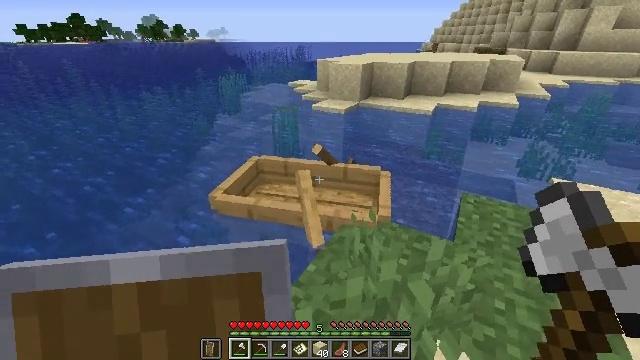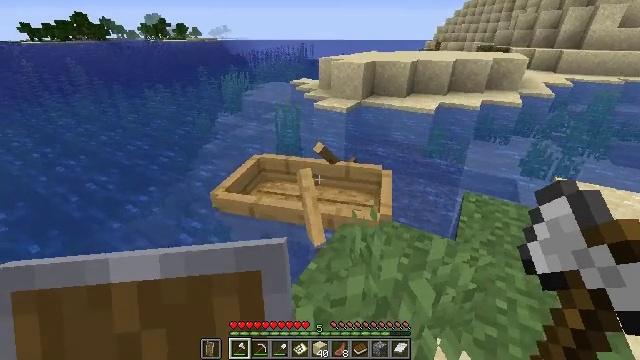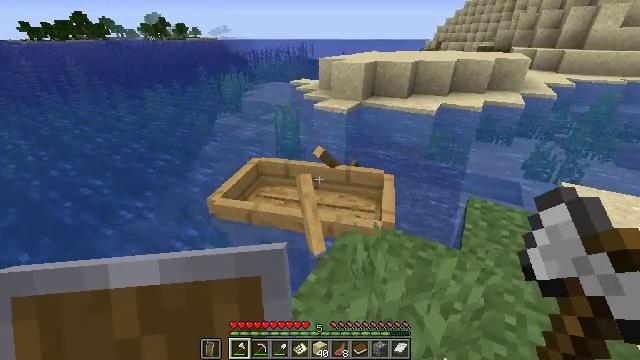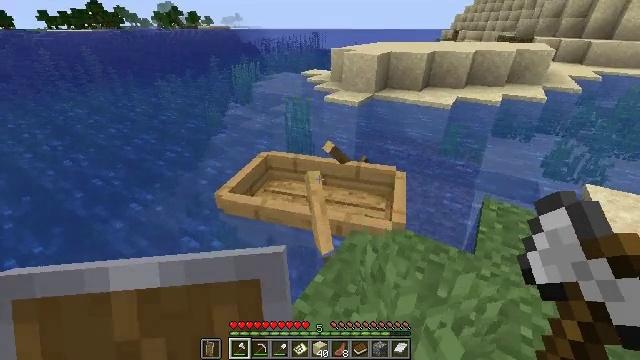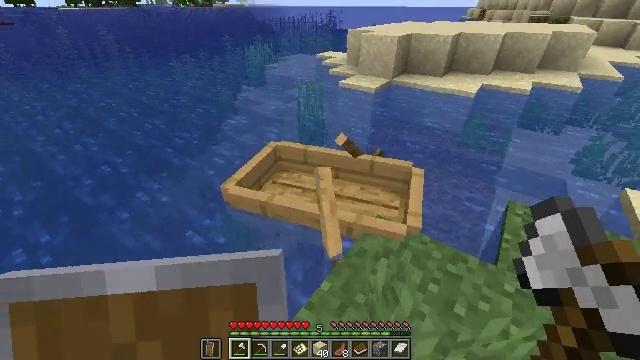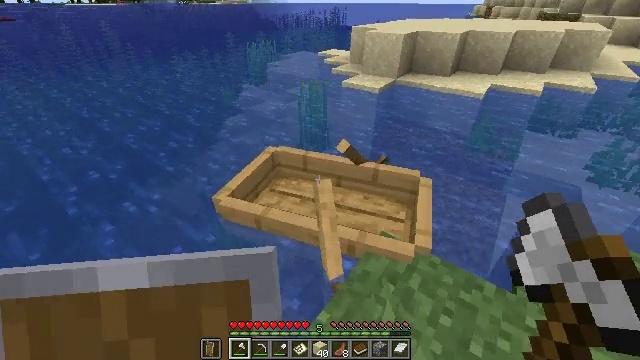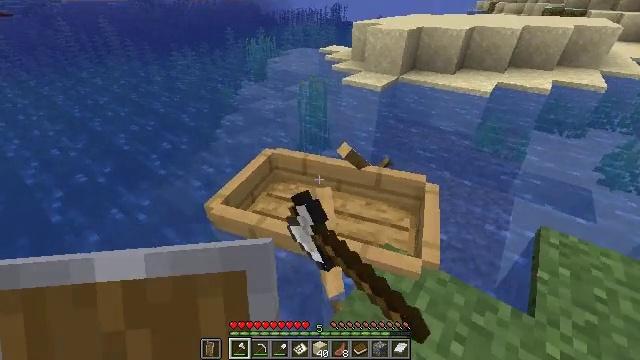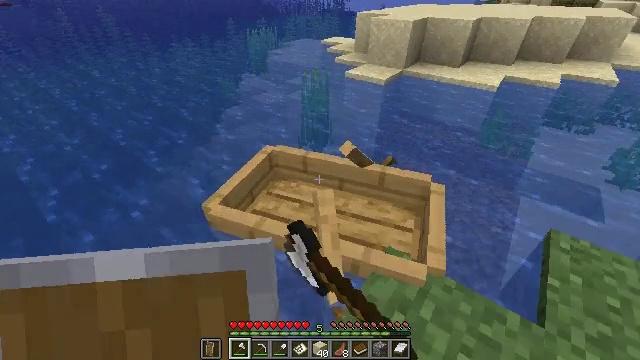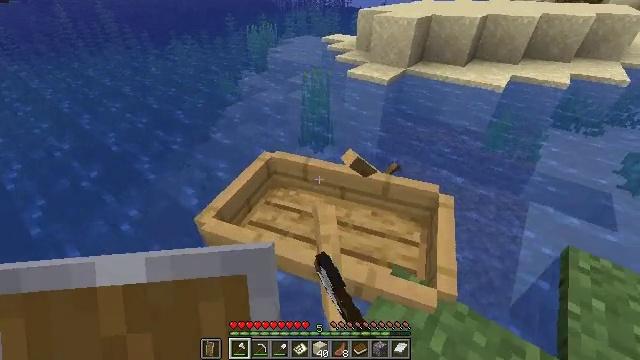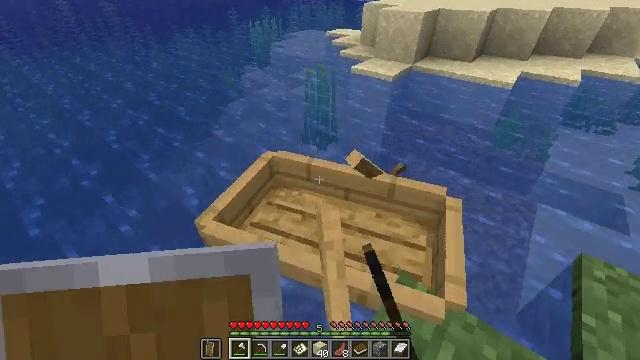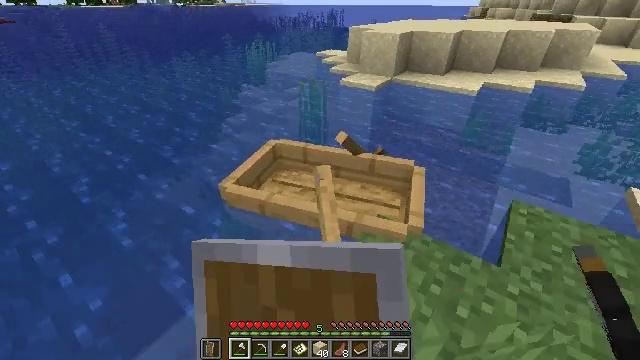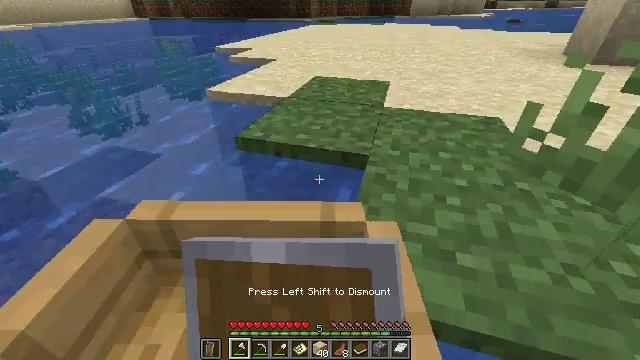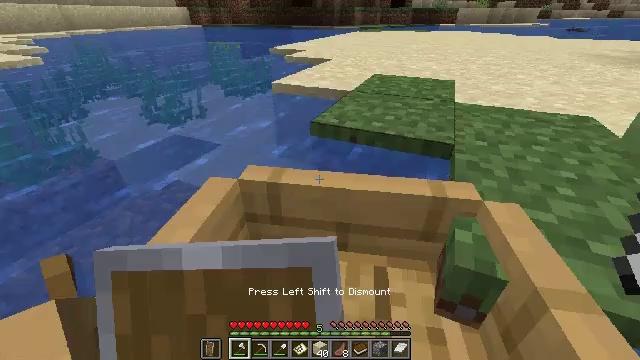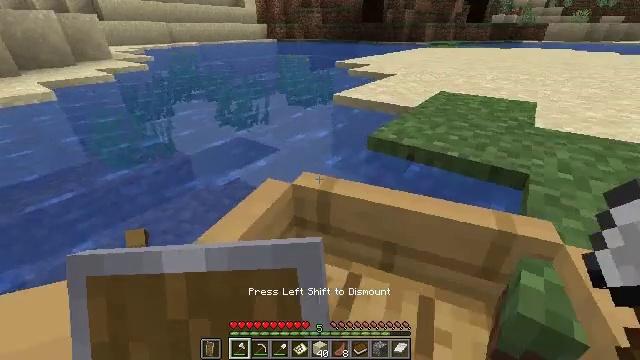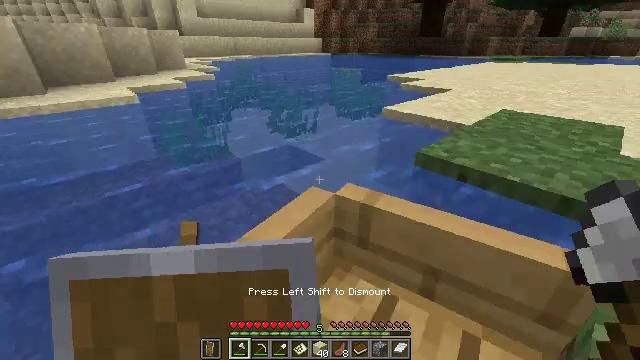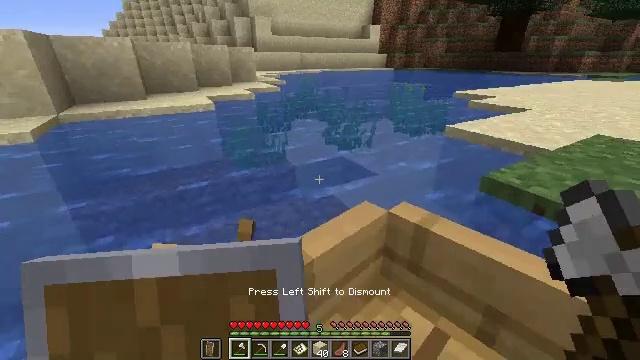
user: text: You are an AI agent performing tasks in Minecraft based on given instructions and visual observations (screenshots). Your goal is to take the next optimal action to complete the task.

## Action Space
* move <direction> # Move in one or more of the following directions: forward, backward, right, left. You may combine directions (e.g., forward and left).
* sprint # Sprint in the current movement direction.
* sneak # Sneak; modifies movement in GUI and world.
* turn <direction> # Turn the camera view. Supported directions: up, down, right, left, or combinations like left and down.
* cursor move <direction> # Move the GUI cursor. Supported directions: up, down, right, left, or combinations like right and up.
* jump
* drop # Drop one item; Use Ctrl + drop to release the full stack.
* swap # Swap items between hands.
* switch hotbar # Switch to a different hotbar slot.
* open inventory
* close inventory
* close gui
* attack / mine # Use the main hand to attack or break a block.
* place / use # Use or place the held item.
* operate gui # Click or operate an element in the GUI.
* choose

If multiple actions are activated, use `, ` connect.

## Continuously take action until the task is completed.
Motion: motion action
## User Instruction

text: Remove a filled map from the inventory.
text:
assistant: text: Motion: no_op
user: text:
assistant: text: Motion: move forward
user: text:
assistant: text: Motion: move forward, turn left and down
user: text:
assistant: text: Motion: move forward, turn left and down
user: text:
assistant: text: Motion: move forward, use / place
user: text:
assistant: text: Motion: move forward, use / place
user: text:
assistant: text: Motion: move forward, turn down, use / place
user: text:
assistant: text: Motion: no_op
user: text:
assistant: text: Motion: turn down
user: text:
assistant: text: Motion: no_op
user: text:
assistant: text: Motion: no_op
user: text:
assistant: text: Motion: turn left and up
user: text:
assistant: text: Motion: turn left and up
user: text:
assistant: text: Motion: turn left and up
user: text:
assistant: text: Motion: turn left and up
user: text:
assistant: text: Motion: turn left and up
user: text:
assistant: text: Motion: move left, turn left
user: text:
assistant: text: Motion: move left
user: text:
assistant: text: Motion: move left
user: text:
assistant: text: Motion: move left, turn left
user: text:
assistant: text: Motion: move left, turn left and up
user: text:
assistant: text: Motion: move left, turn left and up
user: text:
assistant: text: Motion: move left, turn left
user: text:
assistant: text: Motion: move left, turn left
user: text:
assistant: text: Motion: move left, turn left and down
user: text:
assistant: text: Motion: move left, turn left and down
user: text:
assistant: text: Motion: move left, turn left
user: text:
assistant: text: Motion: move left, turn left
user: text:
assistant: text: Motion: move left
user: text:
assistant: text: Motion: move left